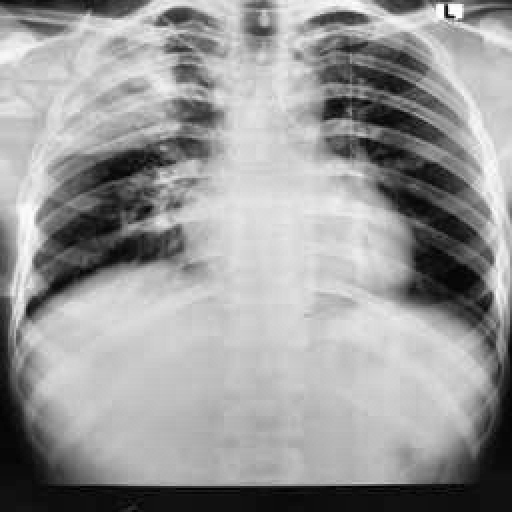
Finding: TUBERCULOSIS